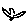
Label: triangle